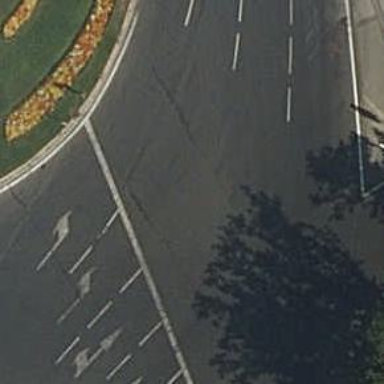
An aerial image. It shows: Primary highway with asphalt surface. The junction is circular.